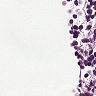
Metastatic tissue present: no